Field crop: maize
Growth stage: 2
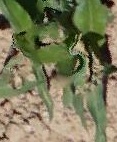
Species: maize